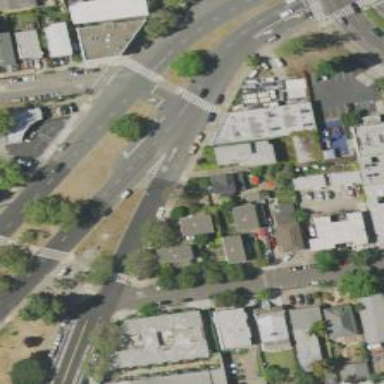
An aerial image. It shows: Secondary road with separate asphalt sidewalk.